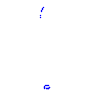
Particle: proton